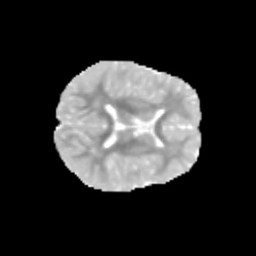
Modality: MD
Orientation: axial
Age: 9
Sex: female
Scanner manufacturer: siemens
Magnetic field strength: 3 T
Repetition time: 3.8 s
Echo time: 0.07 s